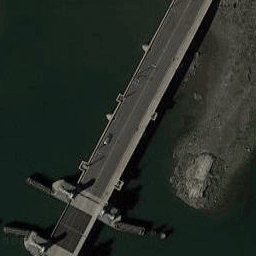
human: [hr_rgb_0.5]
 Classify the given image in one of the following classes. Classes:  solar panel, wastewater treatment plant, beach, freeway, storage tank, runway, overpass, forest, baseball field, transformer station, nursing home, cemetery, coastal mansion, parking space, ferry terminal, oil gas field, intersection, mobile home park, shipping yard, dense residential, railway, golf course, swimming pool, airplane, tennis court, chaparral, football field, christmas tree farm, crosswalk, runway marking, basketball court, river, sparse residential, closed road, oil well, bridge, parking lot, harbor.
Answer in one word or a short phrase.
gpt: bridge